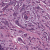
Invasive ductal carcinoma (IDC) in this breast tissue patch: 1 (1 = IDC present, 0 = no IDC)